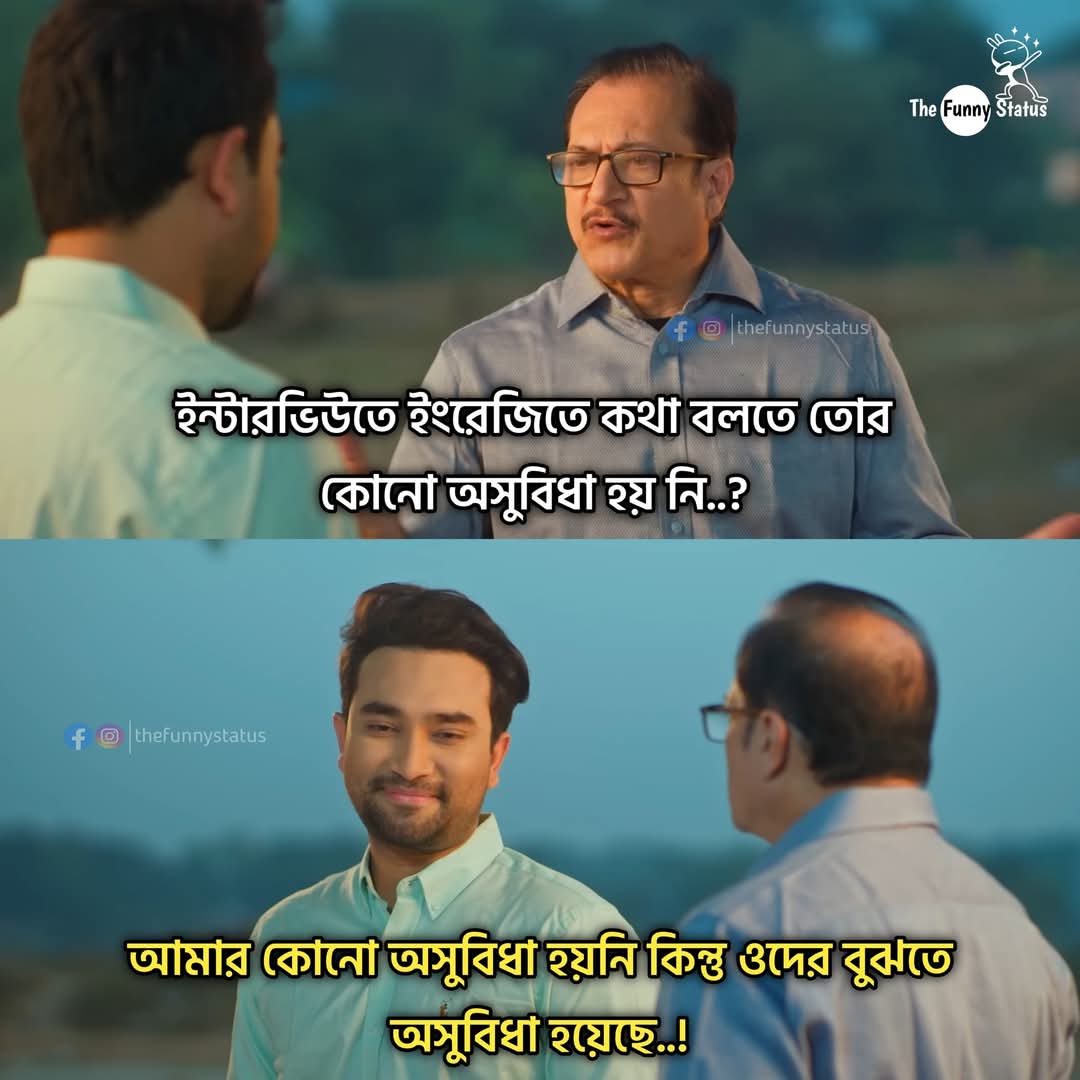
Text: ইন্টারভিউতে ইংরেজিতে কথা বলতে তোর কোনো অসুবিধা হয় নি..?
আমার কোনো অসুবিধা হয়নি কিন্তু ওদের বুঝতে অসুবিধা হয়েছে..!
Label: Non Hate